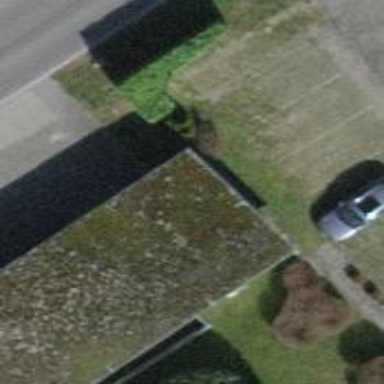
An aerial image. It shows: Garage building.